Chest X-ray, PA view. Patient: 58 years old, sex M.
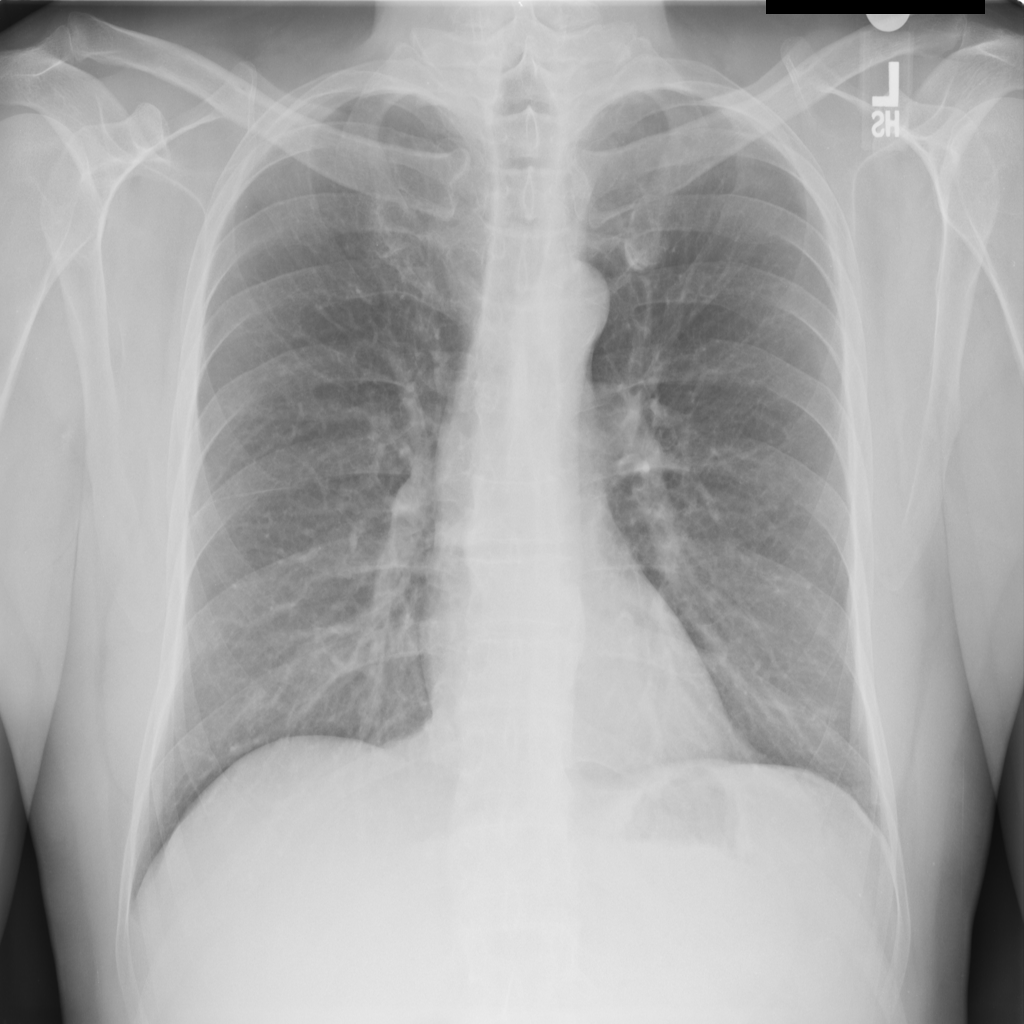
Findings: No Finding